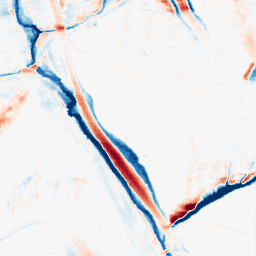
Category: morphological
Decomposition family: morphological_ellipse
Decomposition parameters: operation: average
width: 10
height: 30
Upsampling method: sinc_blackman
Upsampling parameters: scale: 2
kernel_size: 4
Upsampling scale: 2